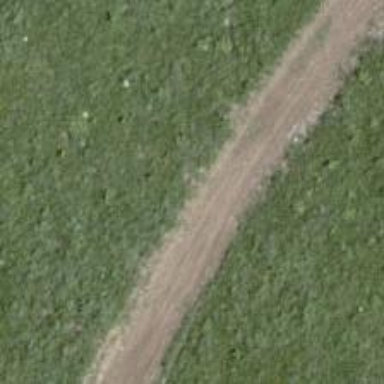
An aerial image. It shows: Track with grass surface categorized as grade4 tracktype.